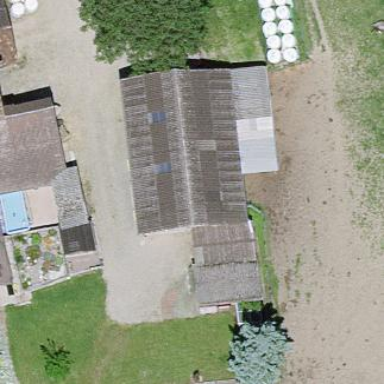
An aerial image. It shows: Garage.